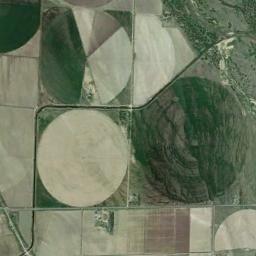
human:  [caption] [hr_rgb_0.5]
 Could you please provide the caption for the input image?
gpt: There are some bare circle farmland and green circle farmland .

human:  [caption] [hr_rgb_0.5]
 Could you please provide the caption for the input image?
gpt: The upper half of the circular field is the same size .

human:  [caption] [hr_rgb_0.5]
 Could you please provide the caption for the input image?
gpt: Several circular farmlands with different colors are surrounded by other farmlands that grows other crops .

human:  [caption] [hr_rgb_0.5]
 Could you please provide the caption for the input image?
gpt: Several circular, Semi-circular and semi-circular green and light yellow mixed circular farmland .

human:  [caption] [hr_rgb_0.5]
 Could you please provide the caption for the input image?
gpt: There are three circular farmlands with some rectangle farmlands beside .